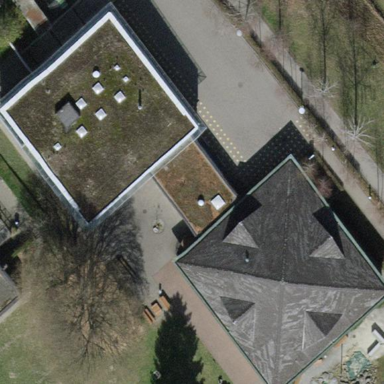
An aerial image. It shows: School building with flat roof.